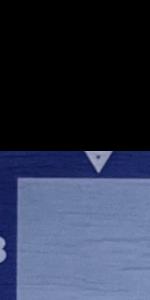
Label: Empty